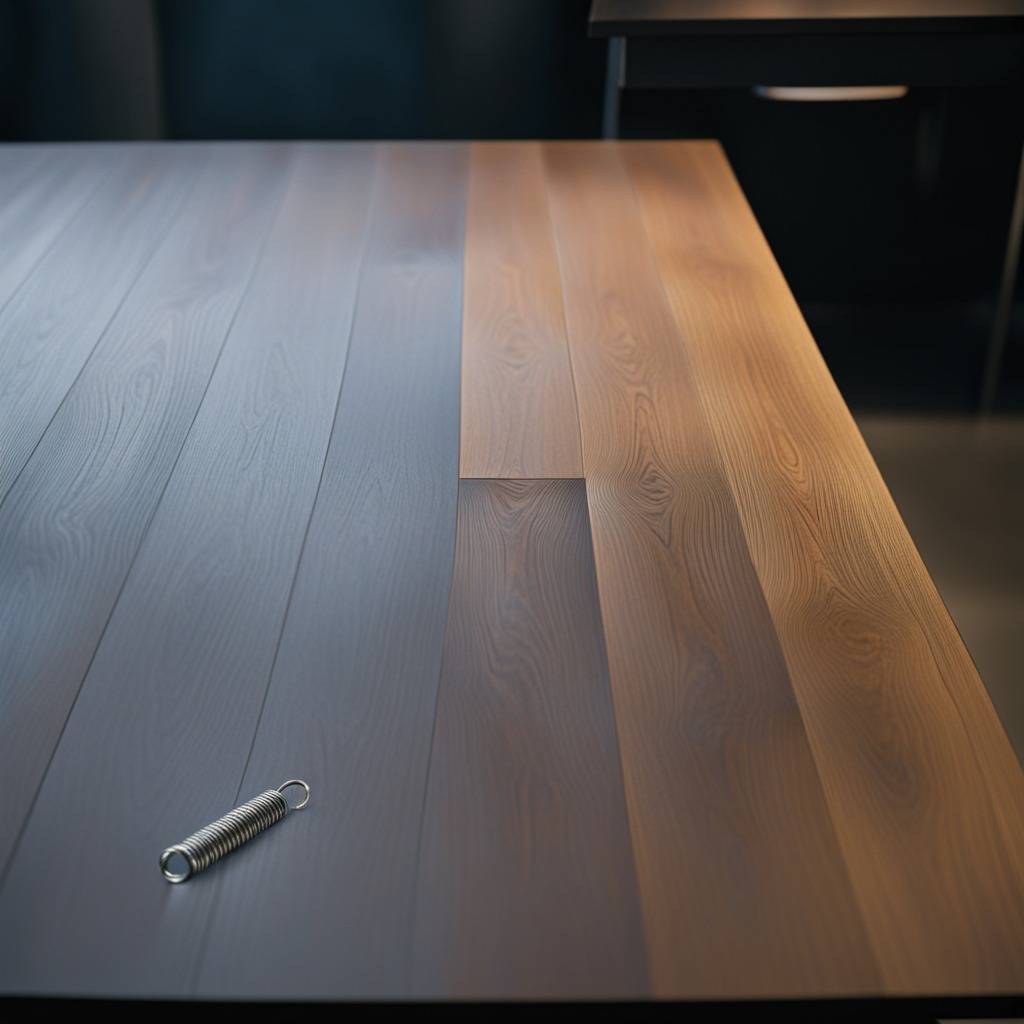
A coiled metal spring is lying on the old table.